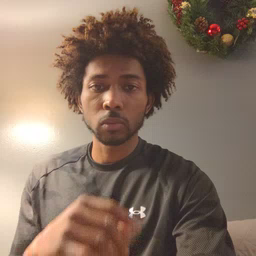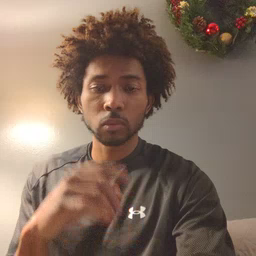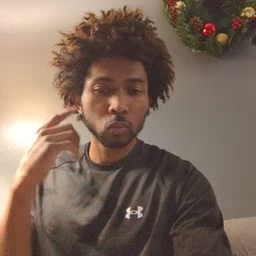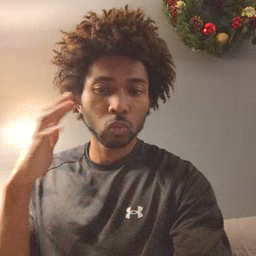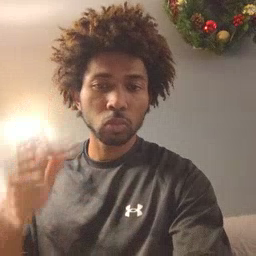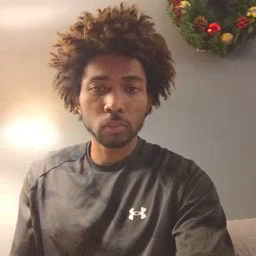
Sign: loud